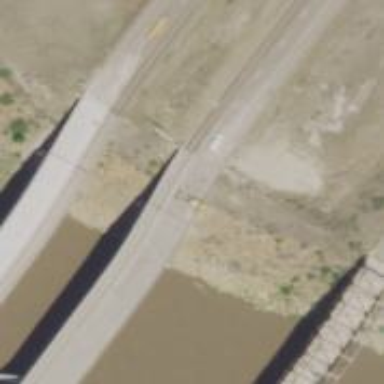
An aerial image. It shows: Viaduct bridge over motorway with asphalt surface.